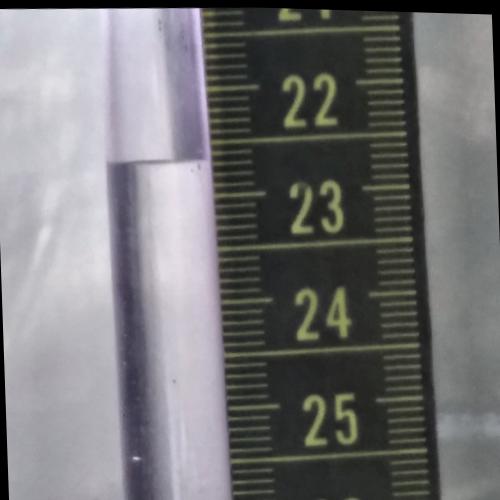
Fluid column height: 22.7 cm